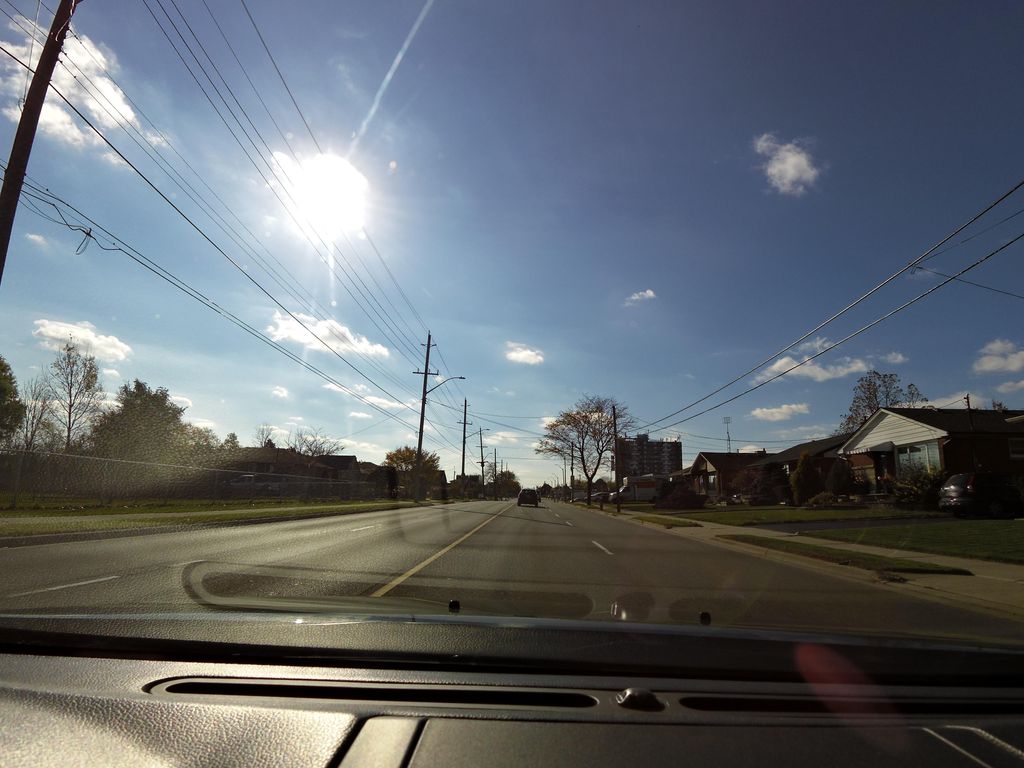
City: hamilton